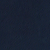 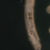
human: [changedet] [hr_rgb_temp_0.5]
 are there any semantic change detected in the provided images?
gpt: An island was built in the sea.